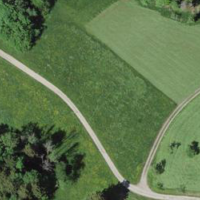
EUNIS habitat code: 44
Species observed at this site:
Campanula glomerata